Question: By default the expander has a left aligned toggle button but in my WPF app i want toggle button on the right side of the header without the help of Expression Blend. just plain XAML and/or C#. My expander contains a vertically oriented stackpanel which has labels as its child.
I went for its part but <URL> it says "The Expander control does not have any named parts".
I found an example <URL>. But it overrides the default Expander Style.
I think the attached image should convey what i want. How to do. Any link would be helpful.

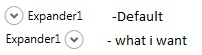
Answer: Use this:
'''
<Expander Header="Expander1" FlowDirection="RightToLeft">
<TextBlock FlowDirection="LeftToRight">
</TextBlock>
</Expander>
'''
Add your content in the 'TextBlock', if you don't want to the whole content to be right to left.